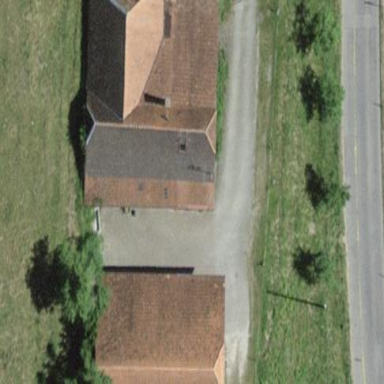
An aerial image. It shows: Farm building.